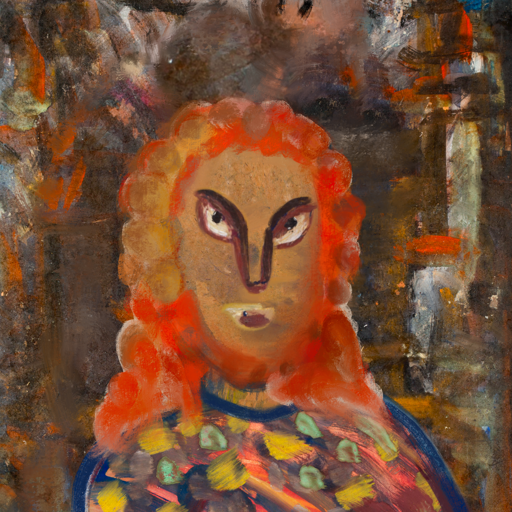
Background: GypsyQueen, Head And Neck Front: In_The_Sun, Face Front: After_Raid, Bust: Mother_And_Son_Mother, Hair Front: Rupkatha, Head Accessory: Blank, Second Necklace: Blank, Necklace: Blank, Baby: Blank